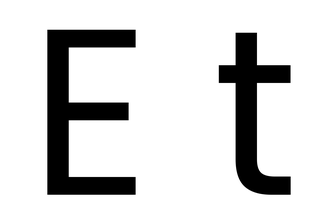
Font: Poppins-Regular